Question: I am working on a recent migration from a .NET 5 MVC app towards a .NET 6 MVC app with the new minimal hosting model. During this migration time and time again I hit the "View not found" InvalidOperationException.
Proof that the view is located in the right map and the program 'searched' for it in that location:

As you can see all the map and file names corospond.
I have followed the migration guide from Microsoft step by step but to no avail. Personally I think something is going wrong with adding in the endpoints but I have tried every single possible option .NET 6 gives me to add in the default controller route.
'''
app.UseEndpoints(endpoints => {
endpoints.MapDefaultControllerRoute();
endpoints.MapRazorPages();
});
'''
or this
'''
app.MapControllerRoute(
name: "default",
pattern: "{controller=Home}/{action=Index}/{id?}");
'''
and ofcourse also this
'''
app.UseEndpoints(endpoints => {
endpoints.MapControllerRoute(
name: "default",
pattern: "{controller=Home}/{action=Index}/{id?}");
endpoints.MapRazorPages();
});
'''
but nothing works. I haven't really found any solutions online yet after googling, and this problem just makes it that I'm stuck with the migration. I hope someone can point me in the right direction.
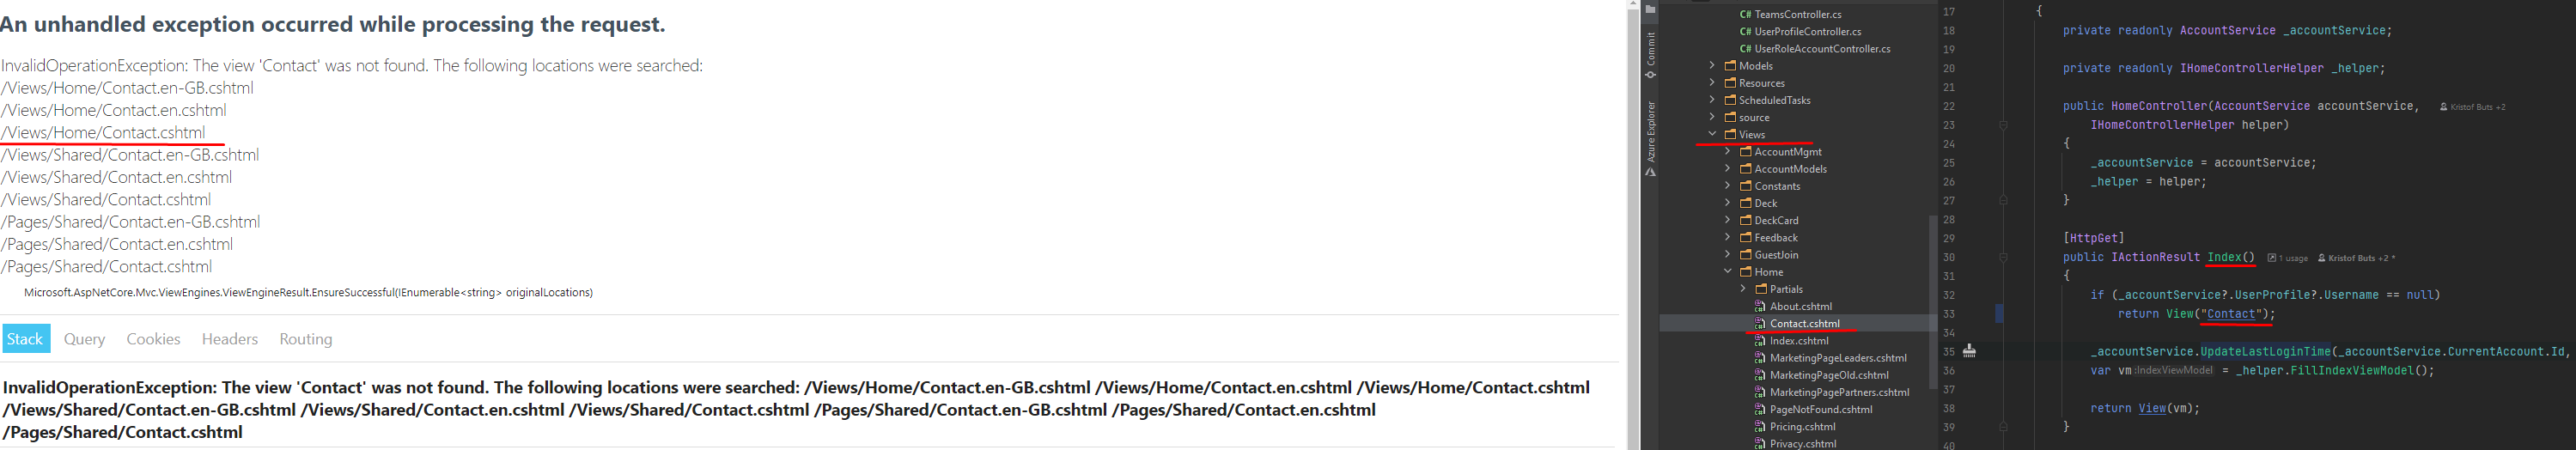
Answer: I had the exact same issue after updating my vs to 17.1.0. I installed the package'Microsoft.AspNetCore.Mvc.Razor.RuntimeCompilation' from NuGet.
Then at your Program.cs add reference to 'Microsoft.AspNetCore.Mvc.Razor.RuntimeCompilation' and the code below.
'''
builder.Services.AddMvc().AddRazorRuntimeCompilation();
'''